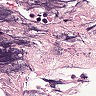
Metastatic tissue present: no